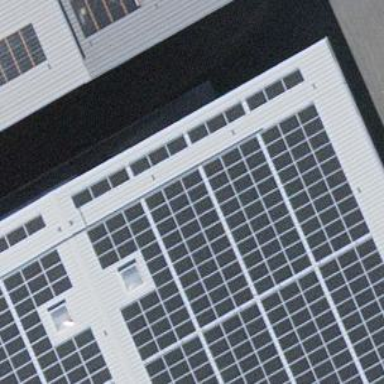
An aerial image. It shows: Solar power generator with photovoltaic panels.